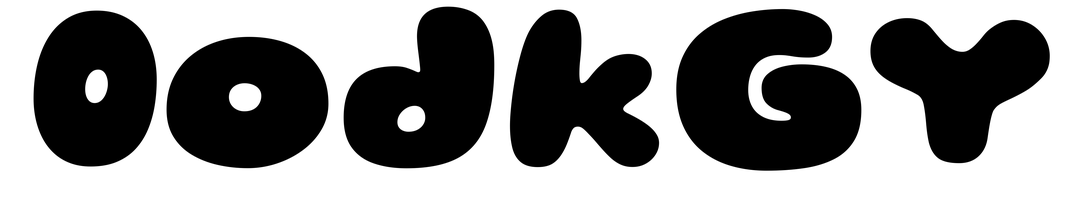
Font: Gluten_Black